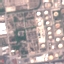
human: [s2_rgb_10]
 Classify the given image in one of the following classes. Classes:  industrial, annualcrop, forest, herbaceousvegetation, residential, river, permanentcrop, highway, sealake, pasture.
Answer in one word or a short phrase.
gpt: Industrial